Question: I am using JSoup 1.8.3 with ColdFusion 10 and have selected a DOM <URL>, which takes no arguments and I'm not giving it any, but I keep getting an error:
> "The ownText method was not found. Either there are no methods with
the specified method name and argument types or the ownText method is
overloaded with argument types that ColdFusion cannot decipher
reliably. ColdFusion found 0 methods that match the provided
arguments. If this is a Java object and you verified that the method
exists, use the javacast function to reduce ambiguity."
The error text suggests that the problem might be fixed by more clearly casting an argument, but there are no arguments. I tried adding one cast to null, but this did not fix the problem.
The same error happens if I try to call textNodes(). However, I can call text() and it returns exactly what one would expect from the call (a superset of what I'm looking for). When I dump the variable I'm making the call on, immediately before the call, I see that it's of the class org.jsoup.nodes.Element as it should be, and I can see both ownText() and textNodes() right there in the list of methods that should be available, alongside text() that works fine.
Why are some of these methods not working, and how might I access them?
Code example:
'''
<CFOUTPUT>
<cfset html = ' <html> ' >
<cfset html &= ' <head> <title> Bug Demo</title> </head> ' >
<cfset html &= ' <body><div class="wrapper" > ' >
<cfset html &= ' <div class="textSection" > ' >
<cfset html &= ' <h3><a href="http://example.com"> Undesired Link Text </a></h3> ' >
<cfset html &= ' This is the target text that the code below should extract.' >
<cfset html &= ' </div> ' >
<cfset html &= ' <div class="imageSection" > ' >
<cfset html &= ' <a href="http://example.com"><img src="/example.png"/></a> ' >
<cfset html &= ' </div> ' >
<cfset html &= ' </div> ' >
<cfset html &= '</body></html> '>
<cfscript>
//Load jSoup
paths = arrayNew(1);
paths[1] = expandPath("jsoup-1.8.3.jar");
loader = createObject("component", "colab.javaloader.javaloader.JavaLoader").init(paths);
jSoupClass = loader.create("org.jsoup.Jsoup");
//Parse document
dom = jSoupClass.parse(html);
wrapper = dom.select( JavaCast("string", "div.wrapper") ).first();
textSection = wrapper.select("div.textSection");
writeDump(textSection); //show type and methods of textSection
targetText = textSection.ownText(); //Error: method not found - ???
//targetText = textSection.ownText(JavaCast("null", "")); //also not found, but there should be no parameter
//textNodes = textSection.textNodes(); //Also not found
tooMuchInfo = textSection.text(); //works just fine
WriteOutput(tooMuchInfo);//produces "Undesired Link Text This is the target text that the code below should extract. "
</cfscript>
</CFOUTPUT>
'''
And the output looks like this, highlighting that the desired methods are listed:

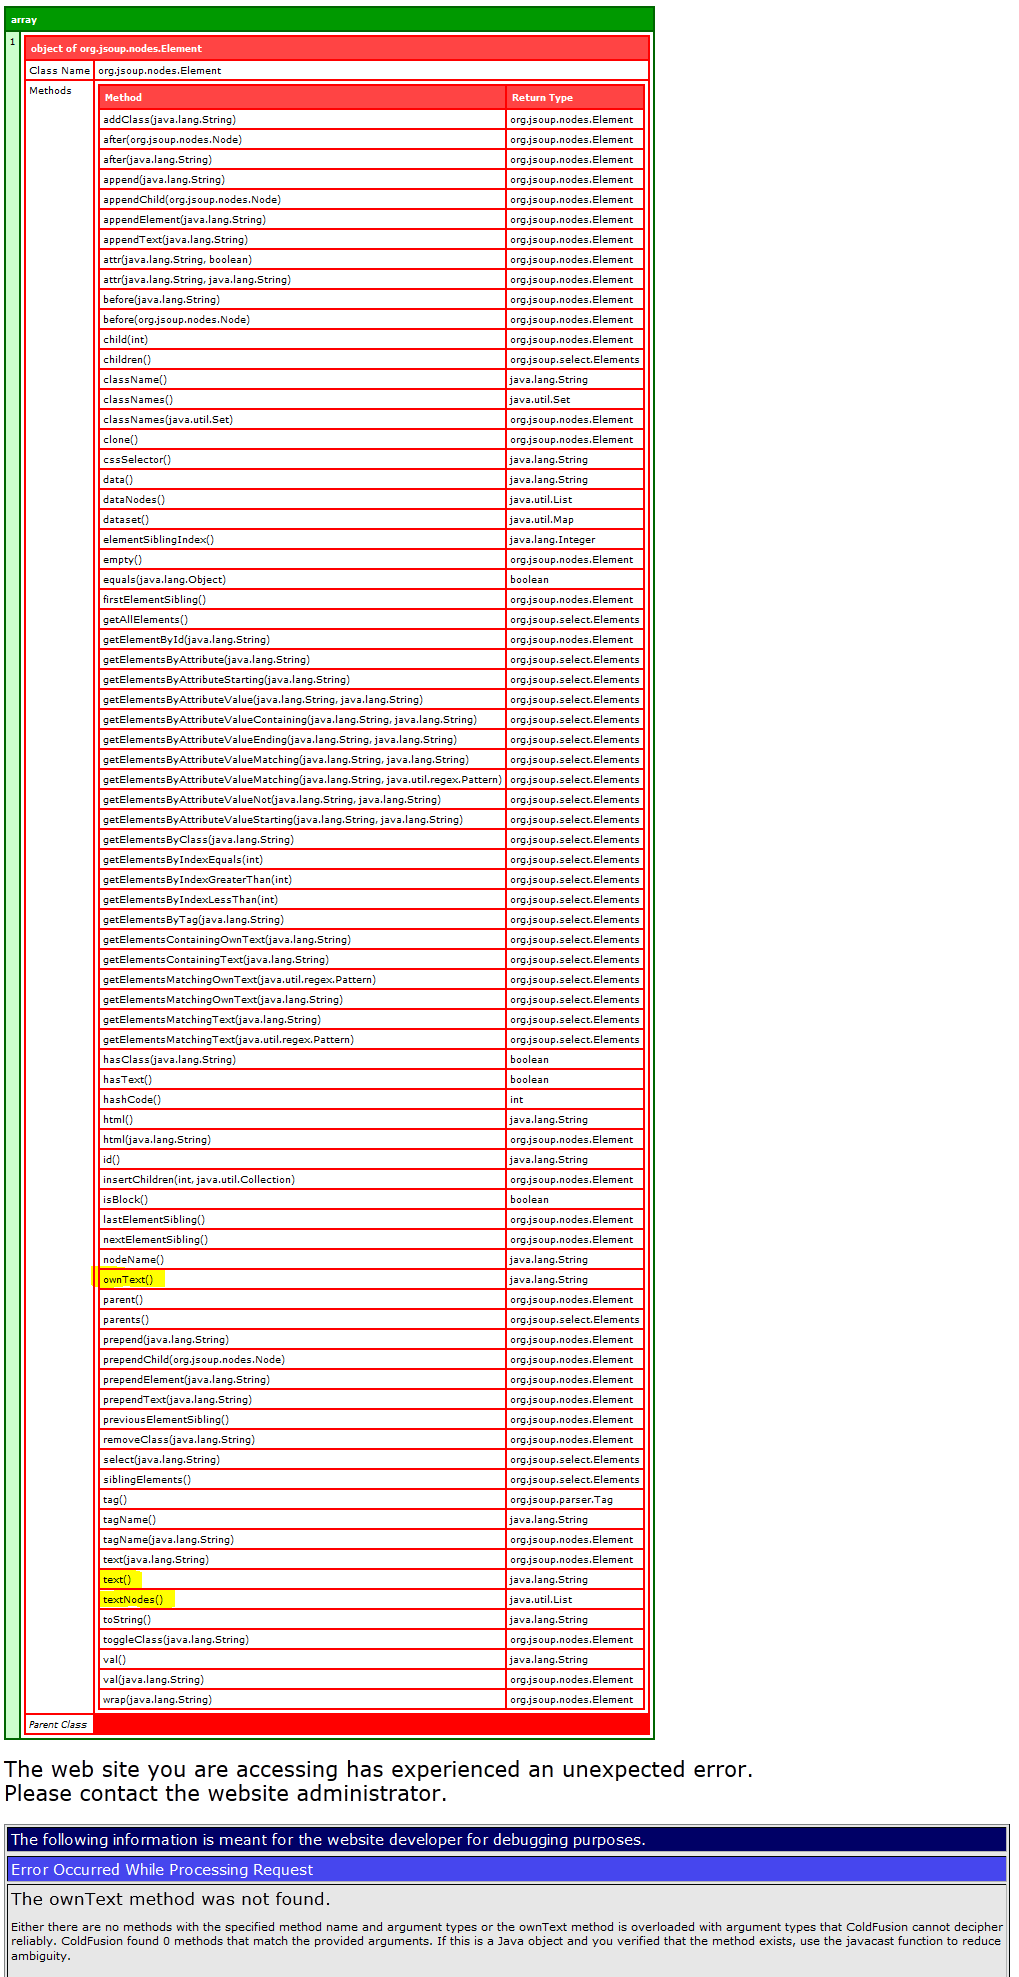
Answer: > When I dump the variable I'm making the call on, immediately before the call, I see that it's of the class org.jsoup.nodes.Element
Not quite.
'textSection' is an array that instances of that class. However, the variable itself is actually an instance of <URL>. Hence the exception, ie "... there are no methods with the specified method name ...".
You need to grab one of the objects the array, ie an 'Element' (singular) and invoke the method on that object instead, ie:
'''
textSection[1].ownText();
'''
Technically speaking, the 'org.jsoup.select.Elements' is not an array per se, but a class that implements 'java.util.List'. So it can be used <URL>.